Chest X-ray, AP view. Patient: 47 years old, sex M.
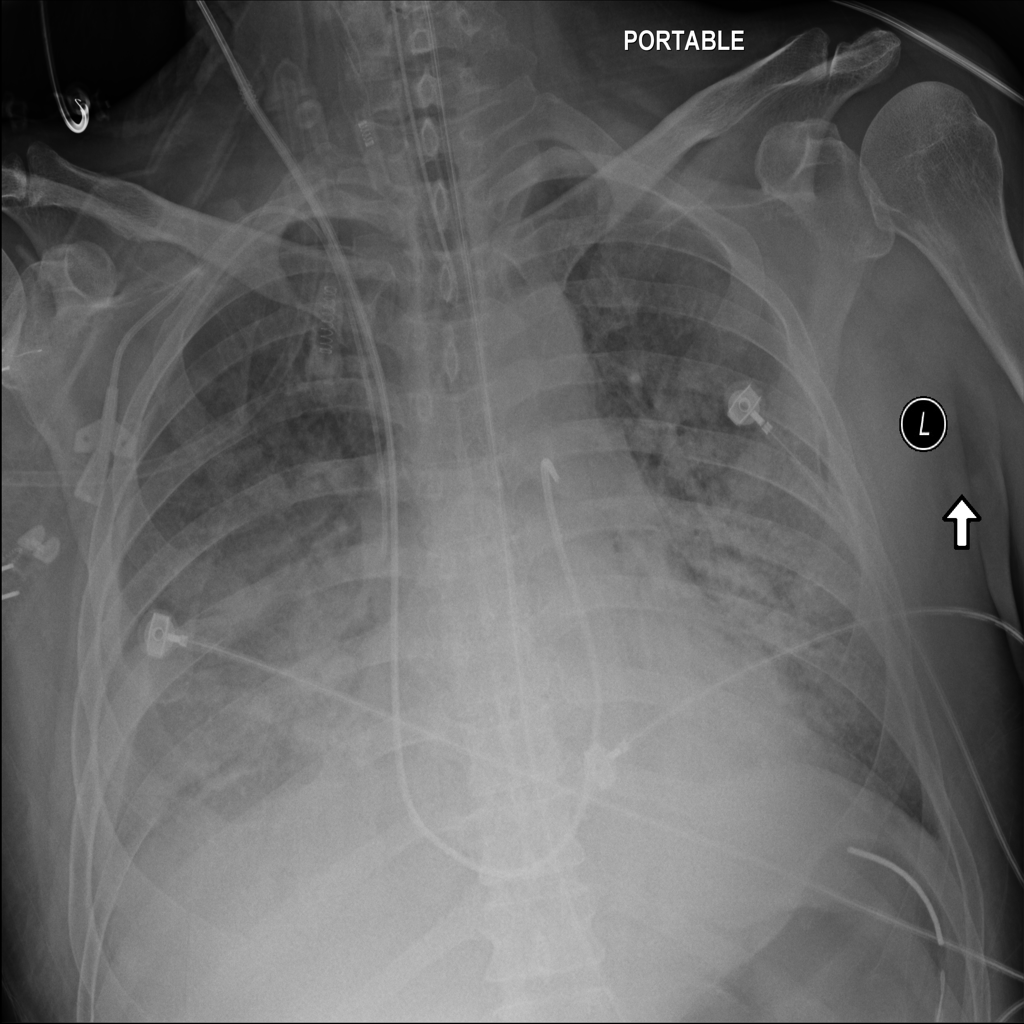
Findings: No Finding